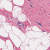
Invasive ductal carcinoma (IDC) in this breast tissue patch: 0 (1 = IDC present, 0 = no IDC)